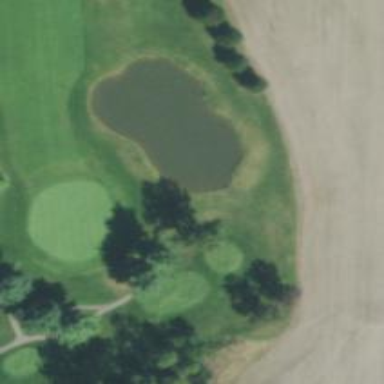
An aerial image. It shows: Water hazard on golf course.